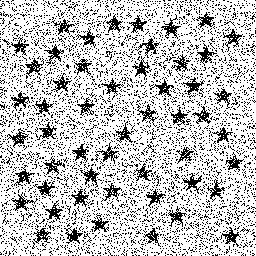
Squares: 0
Triangles: 0
Stars: 52
Total shapes: 52